Question: <URL>
I have a table with 8 columns. At runtime, these elements are removed.
The remaining columns would have equal width. The problem is when the text inside the elements has difference width. Because it seems the browser sets the cell widths based on the length of the text inside each cell. OK, this image probably says it better:

And here is the code:
'''
<!DOCTYPE html PUBLIC "-//W3C//DTD XHTML 1.0 Transitional//EN" "http://www.w3.org/TR/xhtml1/DTD/xhtml1-transitional.dtd">
<html xmlns="http://www.w3.org/1999/xhtml">
<head>
<meta http-equiv="Content-Type" content="text/html; charset=utf-8" />
<style type="text/css">
table{
width:600px;
}
table td{
border:1px solid red;
text-align:center;
background-color:#FFFFCC;
}
caption{
color:blue;
font-size:80%;
}
</style>
<title></title>
</head>
<body>
<table>
<caption>Original table</caption>
<tr>
<td>1</td>
<td>2</td>
<td>3</td>
<td>4</td>
<td>5</td>
<td>6</td>
<td>7</td>
<td>8</td>
<tr>
</table>
<table>
<caption>After some columns are removed</caption>
<tr>
<td>1</td>
<td>2</td>
<td>4</td>
<td>5</td>
<td>7</td>
<td>8</td>
<tr>
</table>
<table>
<caption>I want these to have the same width</caption>
<tr>
<td>1</td>
<td>Two</td>
<td>Three</td>
<td>Column number four</td>
<td>5</td>
<tr>
</table>
<table>
<caption>I want these to have the same width, too</caption>
<tr>
<td>1</td>
<td>Column number four</td>
<td>5</td>
<tr>
</table>
</body>
</html>
'''
I searched stackoverflow and found the following posts but they are not my answer:
- <URL>
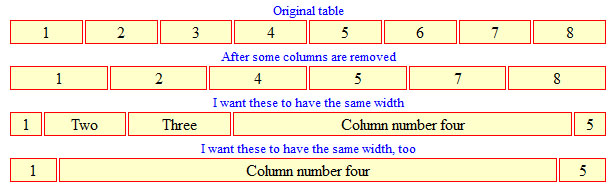
Answer: You can use 'table-layout:fixed' on the 'table' to stop the browser auto resizing the table depending on its contents. Then you will have to give each 'TD' a set width. Any 'TD's without a set width will take up the remaining width.